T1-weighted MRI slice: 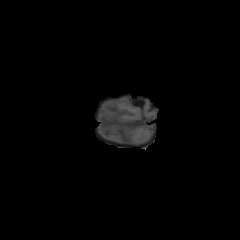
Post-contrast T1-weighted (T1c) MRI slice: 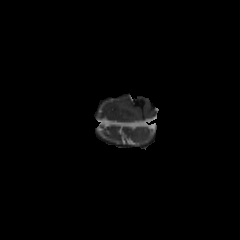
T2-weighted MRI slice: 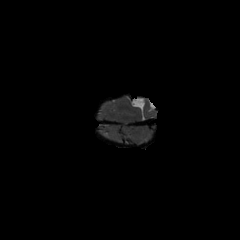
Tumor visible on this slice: no